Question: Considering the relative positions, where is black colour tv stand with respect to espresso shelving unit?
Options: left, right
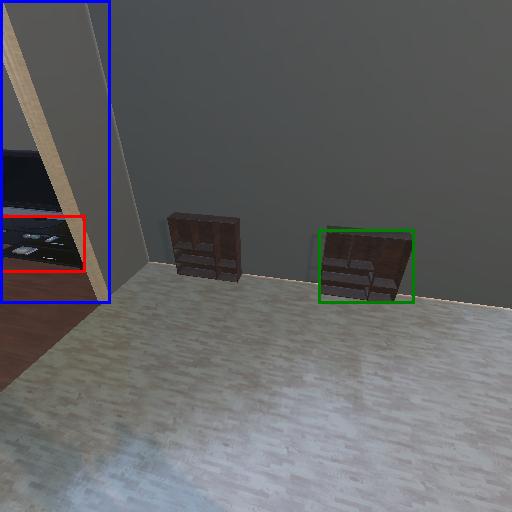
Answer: left